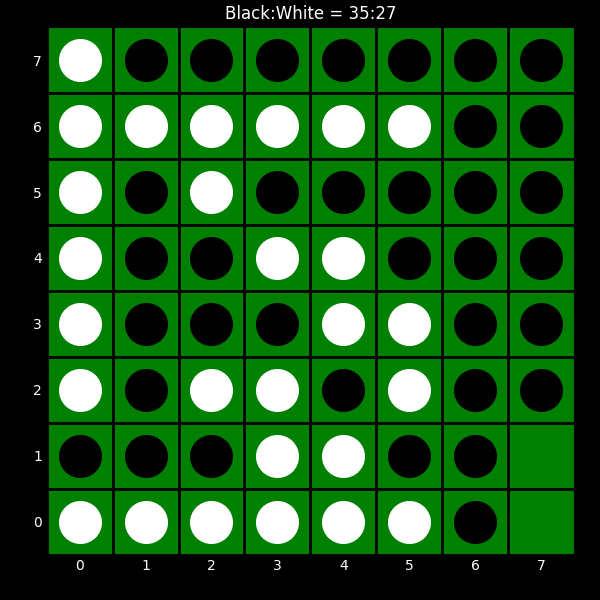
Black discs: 35
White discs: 27